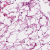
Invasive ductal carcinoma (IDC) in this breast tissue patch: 0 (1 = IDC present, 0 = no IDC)